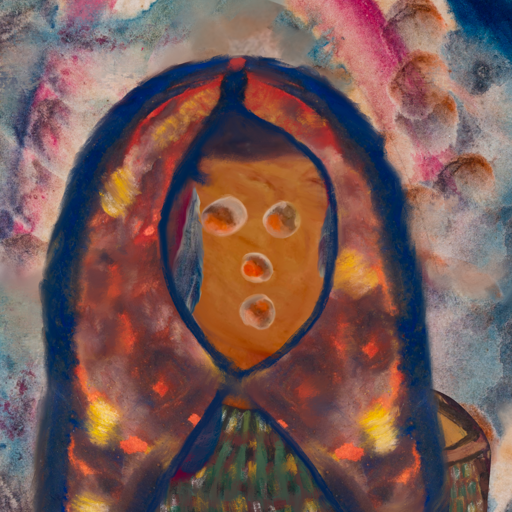
Background: Rupkatha, Head And Neck Front: Pious_Lady, Face Front: Rupkatha, Bust: After_Raid, Hair Front: Hill_Girl, Head Accessory: Mother_And_Son_Mother_Scarf, Second Necklace: Blank, Necklace: Blank, Baby: Blank